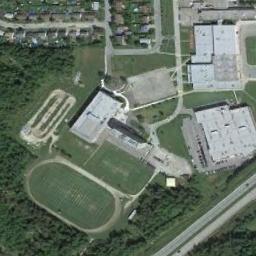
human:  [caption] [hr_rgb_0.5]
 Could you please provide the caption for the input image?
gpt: Track and field are built on the lawn next to the buildings and trees .

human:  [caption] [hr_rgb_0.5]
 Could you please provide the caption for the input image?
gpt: There are many trees near the ground track field .

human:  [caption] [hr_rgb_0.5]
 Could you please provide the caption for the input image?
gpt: All the fields are green except the track .

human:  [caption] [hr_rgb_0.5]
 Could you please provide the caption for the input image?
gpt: The ground track field is surrounded by a forest and some buildings are next to the ground track field .

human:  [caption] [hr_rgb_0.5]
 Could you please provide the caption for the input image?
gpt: There are many green trees around the ground track field with a white track .